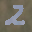
Label: 2